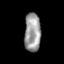
Tissue: skin
Cell type: Epithelial cells
Senescence score: 0.2055
Nuclear area (px): 615
Mean DAPI intensity: 155.889